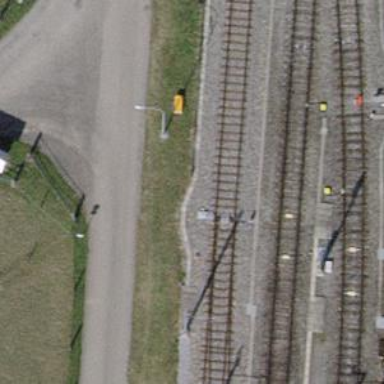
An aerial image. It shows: Siding railway track with electrified contact line.